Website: bh-photo
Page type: receipt
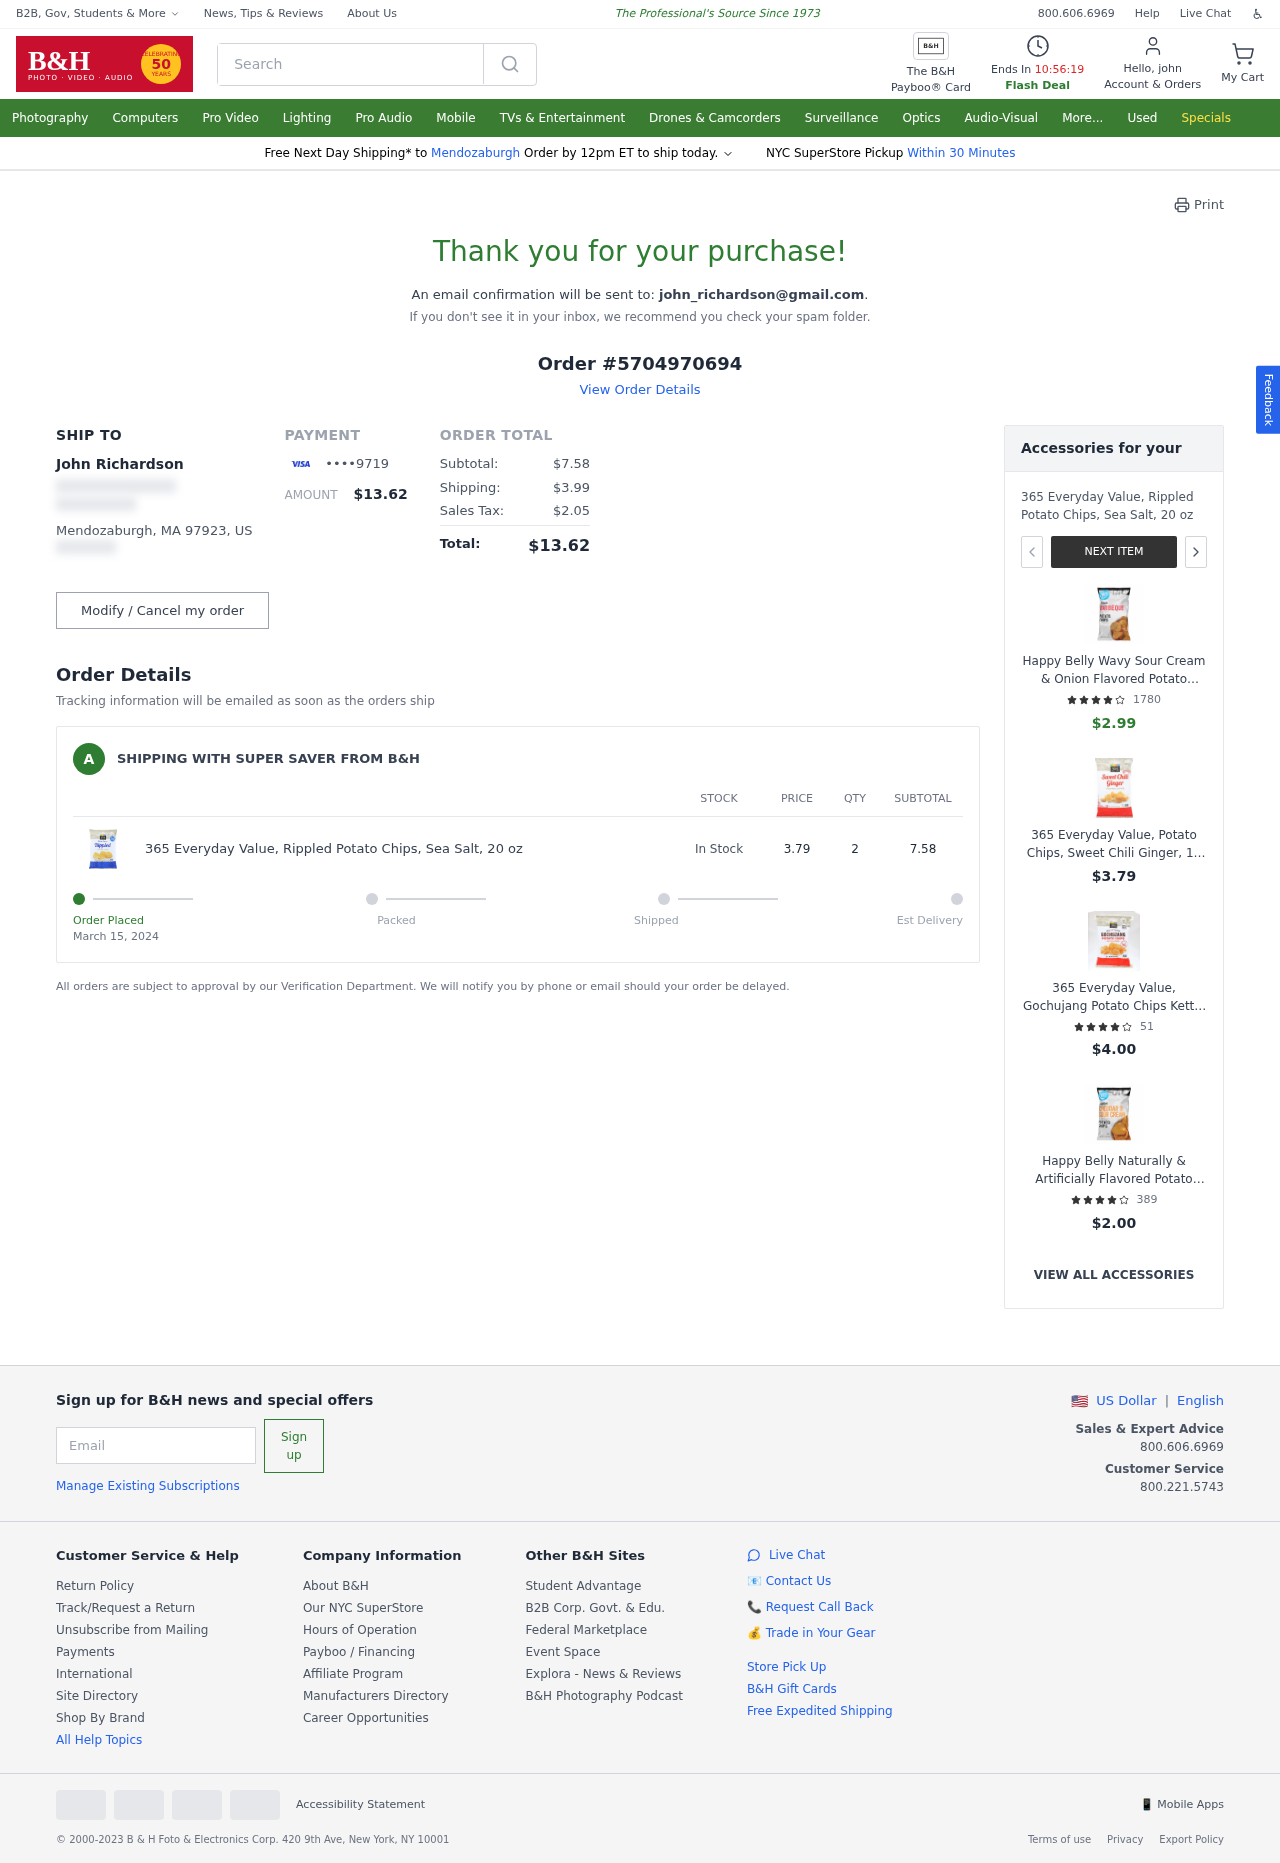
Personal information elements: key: PII_CARD_LAST4
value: ••••9719
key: PII_CITY
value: Mendozaburgh
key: PII_EMAIL
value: john_richardson@gmail.com
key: PII_FIRSTNAME
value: john
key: PII_FULLNAME
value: John Richardson
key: PII_CITY_STATE_ZIP
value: Mendozaburgh, MA 97923
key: PII_COUNTRY_CODE
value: US
Product elements: key: PRODUCT1_NAME
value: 365 Everyday Value, Rippled Potato Chips, Sea Salt, 20 oz
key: PRODUCT1_PRICE
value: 3.79
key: PRODUCT1_QUANTITY
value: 2
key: PRODUCT2_NAME
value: Happy Belly Wavy Sour Cream & Onion Flavored Potato Chips, 10.5 oz
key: PRODUCT2_NUM_RATINGS
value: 1780
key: PRODUCT2_PRICE
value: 2.99
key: PRODUCT2_RATING
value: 4.1
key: PRODUCT3_NAME
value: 365 Everyday Value, Potato Chips, Sweet Chili Ginger, 10 oz
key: PRODUCT3_PRICE
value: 3.79
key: PRODUCT4_NAME
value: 365 Everyday Value, Gochujang Potato Chips Kettle Cooked, 5 Oz
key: PRODUCT4_NUM_RATINGS
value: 51
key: PRODUCT4_PRICE
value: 4
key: PRODUCT4_RATING
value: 4.9
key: PRODUCT5_NAME
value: Happy Belly Naturally & Artificially Flavored Potato Chips
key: PRODUCT5_NUM_RATINGS
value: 389
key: PRODUCT5_PRICE
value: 2
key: PRODUCT5_RATING
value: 4.3
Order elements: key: ORDER_ID
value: Order #5704970694
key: ORDER_TOTAL
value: $13.62
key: ORDER_SUBTOTAL
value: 7.58
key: ORDER_SUBTOTAL
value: $7.58
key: ORDER_SHIPPING_COST
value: $3.99
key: ORDER_TAX
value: $2.05
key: ORDER_DATE
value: March 15, 2024
Search elements: key: HEADER_SEARCH
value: Search